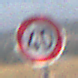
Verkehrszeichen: Geschwindigkeit40
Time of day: Midday
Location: Outdoor (Nature)
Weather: PartlyCloudy
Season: NotSpecified
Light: Natural